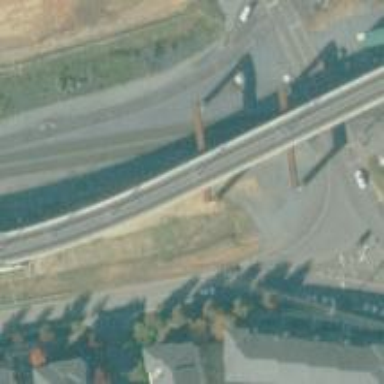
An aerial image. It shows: Bridge for light rail electrified with contact line.